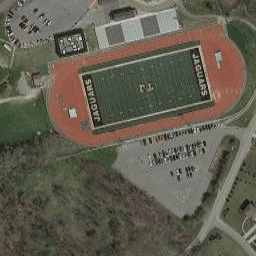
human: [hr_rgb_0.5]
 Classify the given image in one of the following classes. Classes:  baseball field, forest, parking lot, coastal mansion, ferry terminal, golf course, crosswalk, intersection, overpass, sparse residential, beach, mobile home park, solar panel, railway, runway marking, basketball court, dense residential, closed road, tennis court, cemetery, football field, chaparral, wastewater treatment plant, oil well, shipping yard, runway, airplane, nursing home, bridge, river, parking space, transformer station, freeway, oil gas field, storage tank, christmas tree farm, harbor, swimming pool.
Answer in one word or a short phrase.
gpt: football field